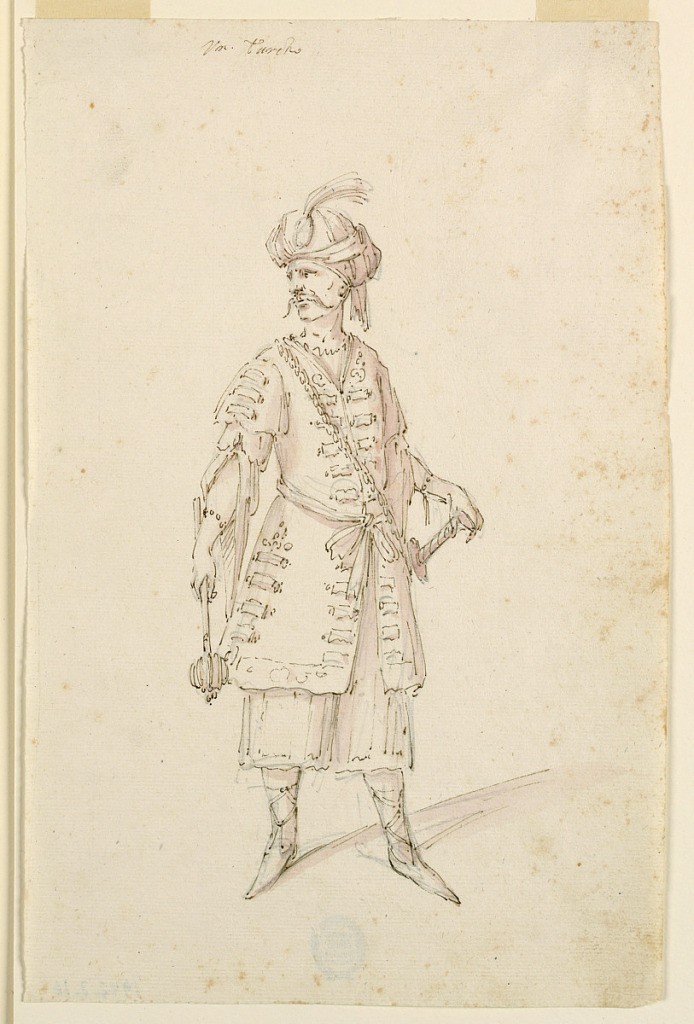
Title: Costume Design: A Turk for a Ballet
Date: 17th century
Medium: Pen and brown ink, brush and violet watercolor, over black chalk
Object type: Drawing
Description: Vertical rectangle. Shown standing, in three-quarter profile, turned toward right. The left hand rests upon the sword hilt, the lowered right had carries a hurlbat. Written above, in ink: "Vn Turcho".